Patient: sex M, age 66
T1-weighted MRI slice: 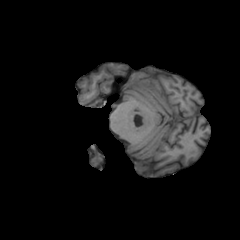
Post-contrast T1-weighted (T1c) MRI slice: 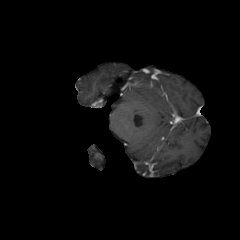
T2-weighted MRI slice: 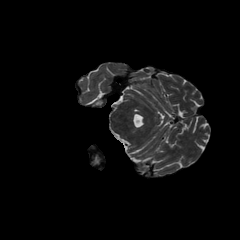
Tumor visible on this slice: no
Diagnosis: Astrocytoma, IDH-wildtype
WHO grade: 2